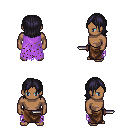
a pixel art fantasy rpg character, male body template, human, dark skin, maroon tattered cape, robe skirt, raven long bangs hairstyle, dagger, four views (front, back, left, right), 2x2 character sprite sheet, small pixel art, hard edges, no anti-aliasing